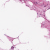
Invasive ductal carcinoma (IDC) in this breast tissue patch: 0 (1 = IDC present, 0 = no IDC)